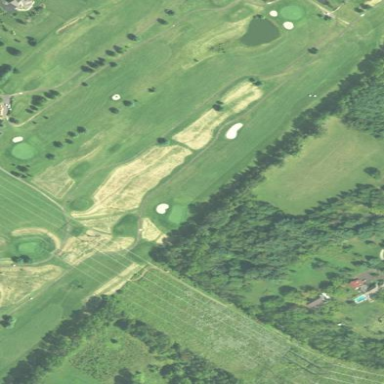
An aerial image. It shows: Golf course.